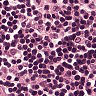
Metastatic tissue present: no